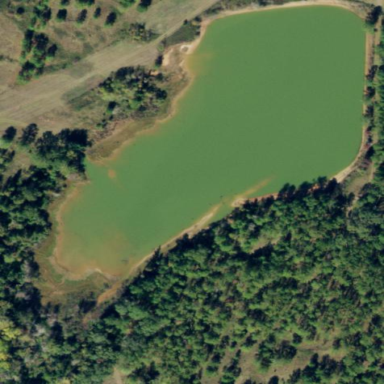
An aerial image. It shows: Reservoir of natural water.